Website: macys
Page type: customer-info-address
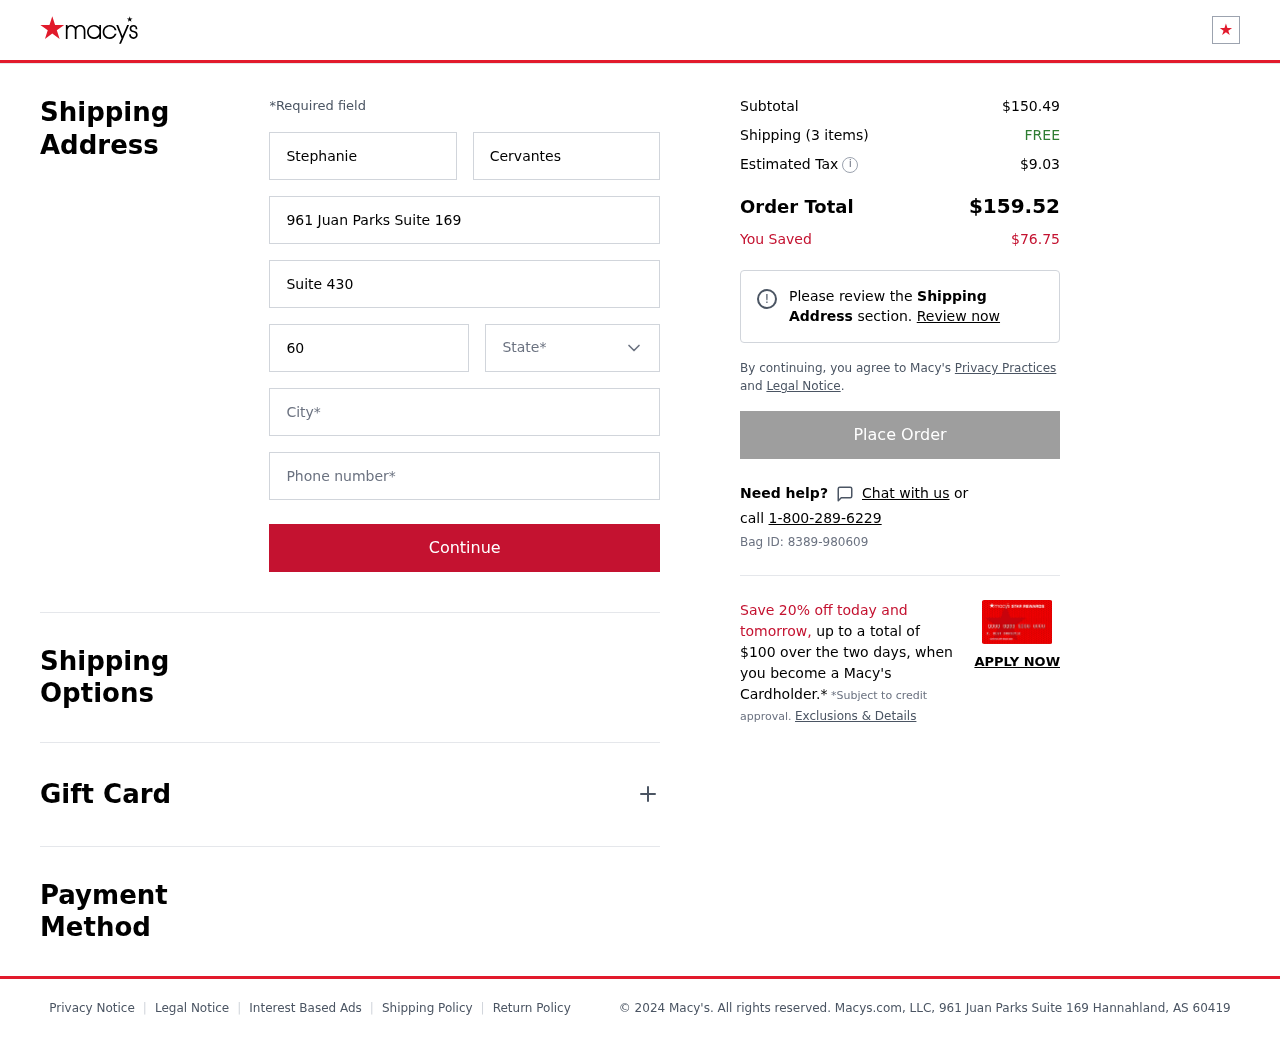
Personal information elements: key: PII_CITY
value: Hannahland
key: PII_FIRSTNAME
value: Stephanie
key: PII_LASTNAME
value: Cervantes
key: PII_PHONE
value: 4685559854
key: PII_POSTCODE
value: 60419
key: PII_STATE
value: AS
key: PII_STREET
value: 961 Juan Parks Suite 169
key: PII_STREET2
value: Suite 430
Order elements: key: ORDER_SUBTOTAL
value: $150.49
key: ORDER_NUM_ITEMS
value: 3
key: ORDER_SHIPPING_COST
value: FREE
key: ORDER_TAX
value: $9.03
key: ORDER_TOTAL
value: $159.52
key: ORDER_SAVINGS
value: $76.75
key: ORDER_BAG_ID
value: Bag ID: 8389-980609